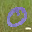
Label: 0